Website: bh-photo
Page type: cart
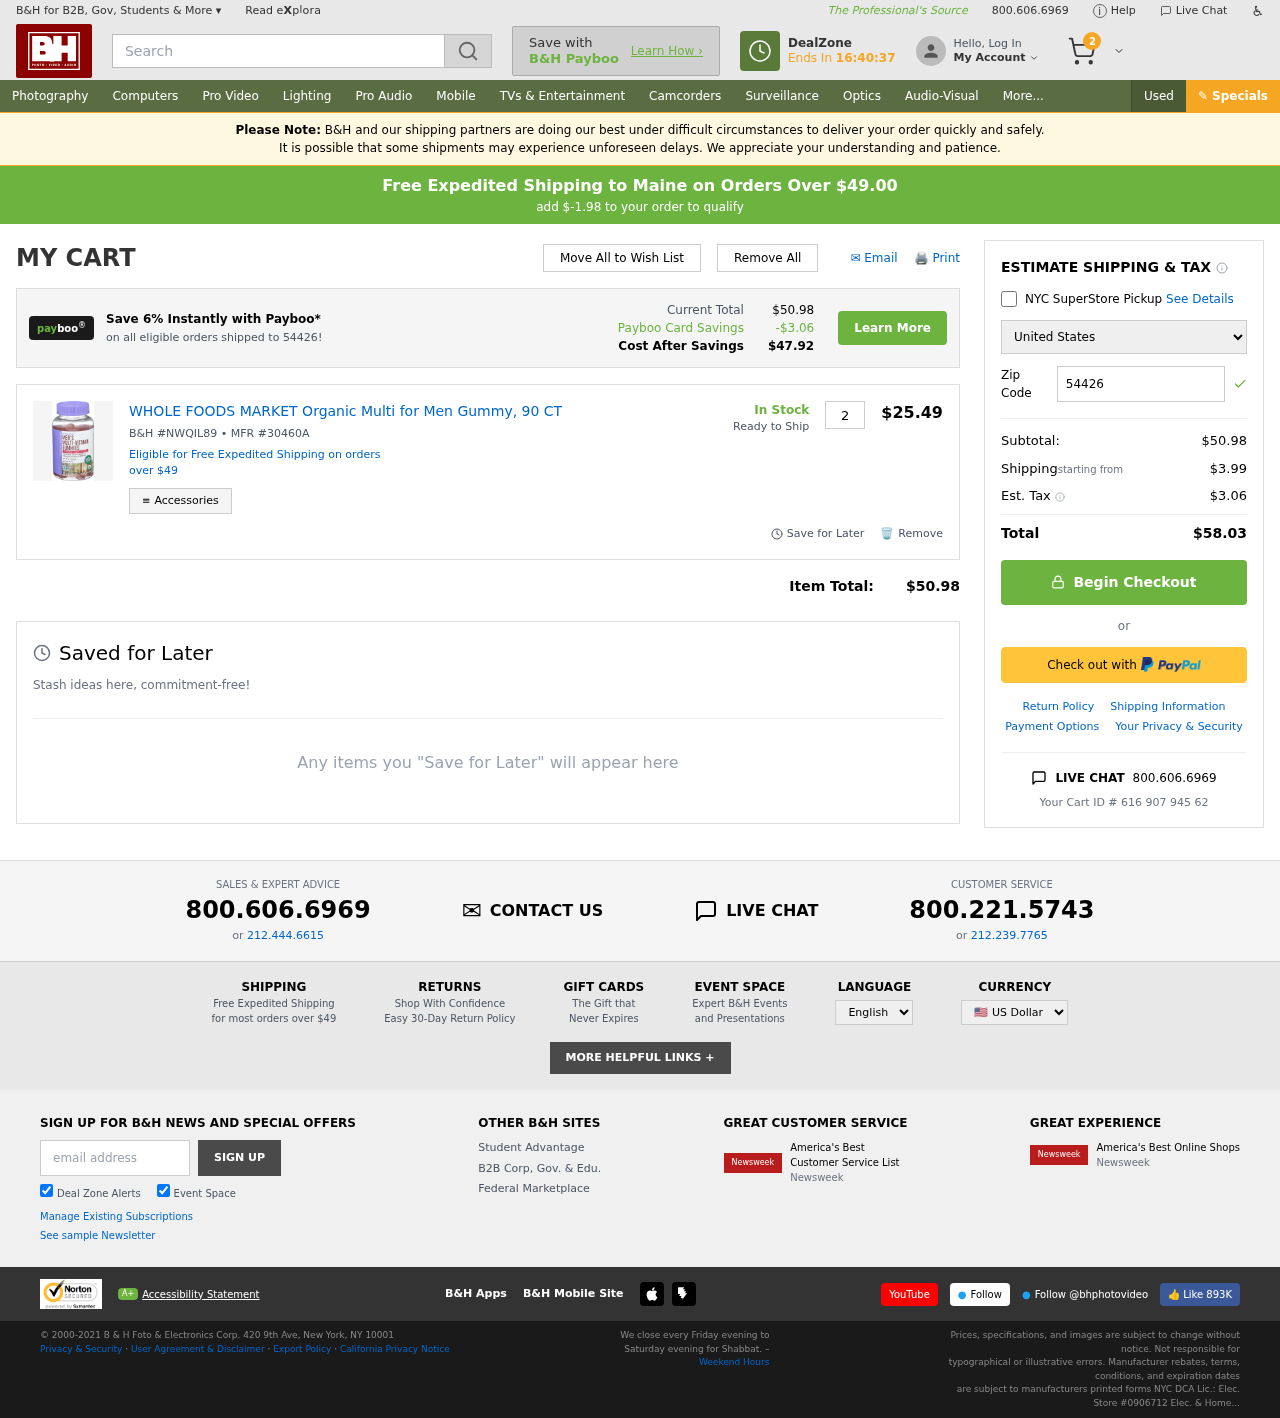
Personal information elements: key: PII_COUNTRY
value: United States
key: PII_POSTCODE
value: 54426
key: PII_STATE
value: Maine
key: PII_POSTCODE2
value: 54426
Product elements: key: PRODUCT1_NAME
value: WHOLE FOODS MARKET Organic Multi for Men Gummy, 90 CT
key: PRODUCT1_PRICE
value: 25.49
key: PRODUCT1_QUANTITY
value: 2
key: PRODUCT1_SKU
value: NWQIL89
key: PRODUCT1_MFR
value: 30460A
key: PRODUCT1_AVAILABILITY
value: In Stock
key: PRODUCT1_SHIP_STATUS
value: Ready to Ship
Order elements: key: ORDER_NUM_ITEMS
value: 2
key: FREE_SHIPPING_THRESHOLD
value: $-1.98
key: ORDER_SUBTOTAL
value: $50.98
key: ORDER_SHIPPING_COST
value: $3.99
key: ORDER_TAX
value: $3.06
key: ORDER_TOTAL
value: $58.03
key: ORDER_ID
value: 616 907 945 62
Search elements: key: HEADER_SEARCH
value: Search
Other elements: key: PAYBOO_SAVINGS
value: -$3.06
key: COST_AFTER_SAVINGS
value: $47.92